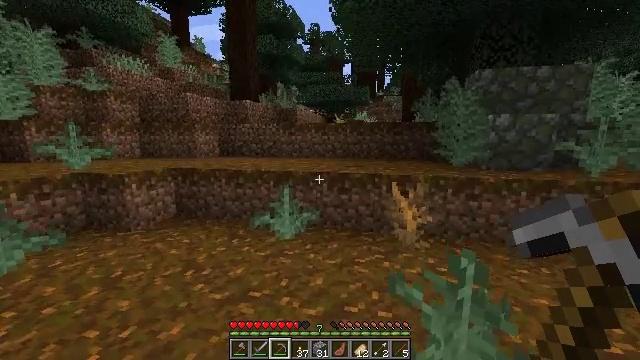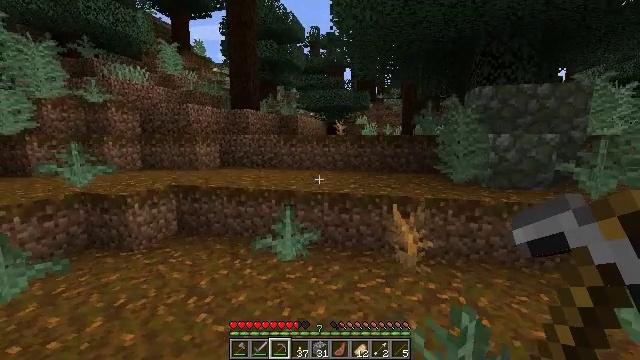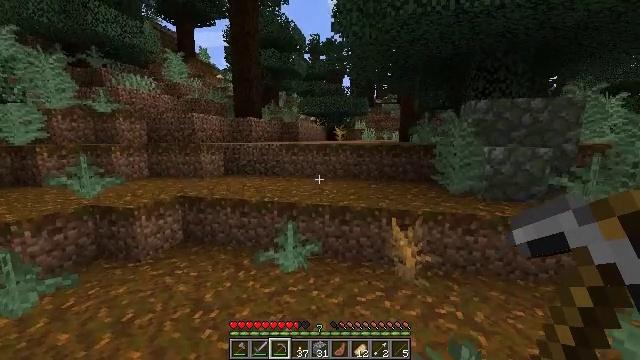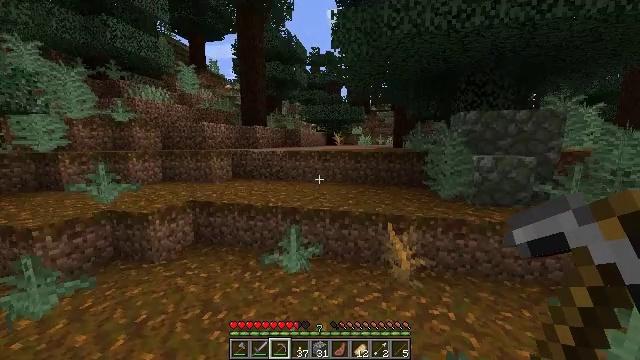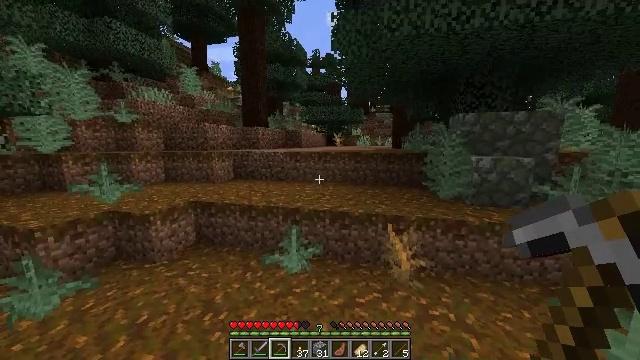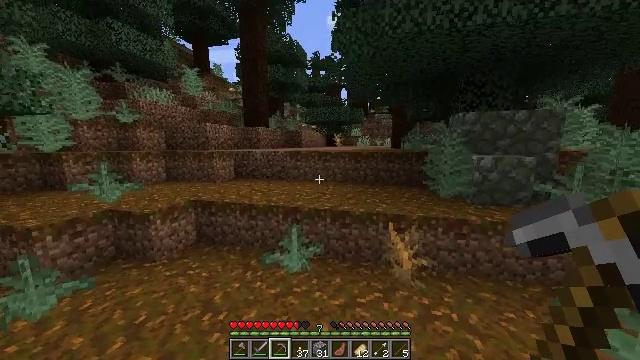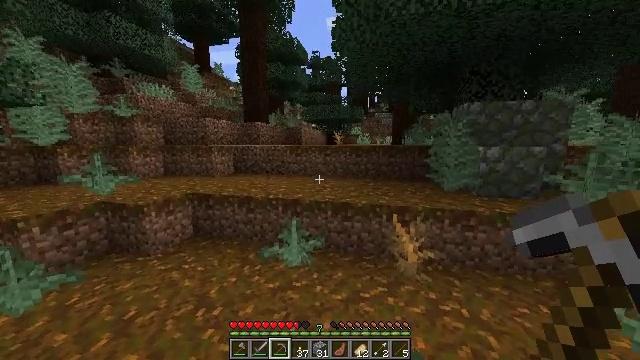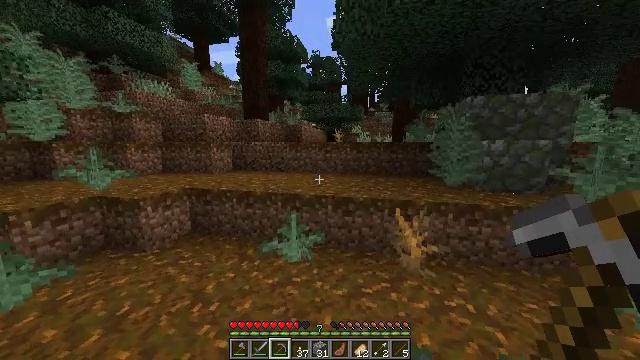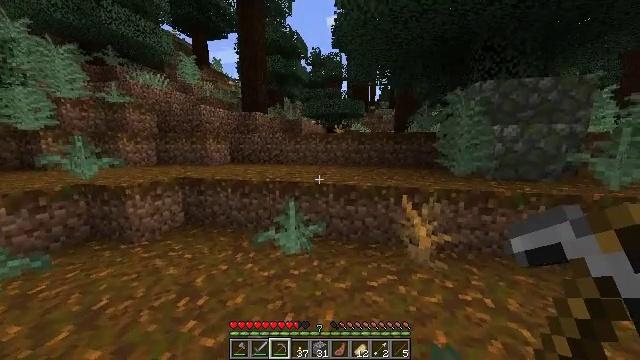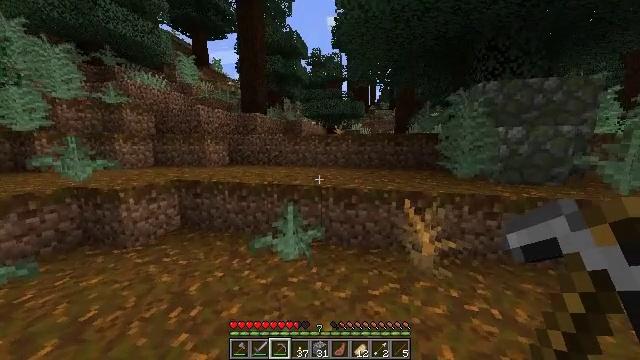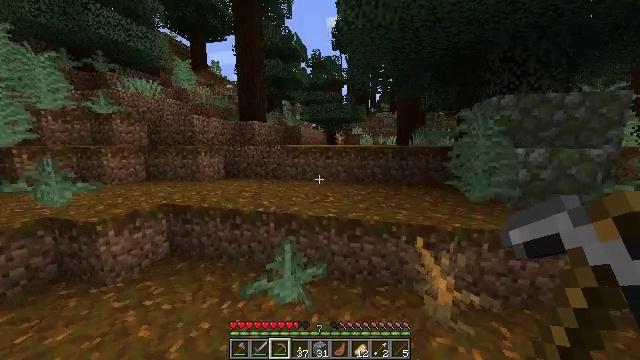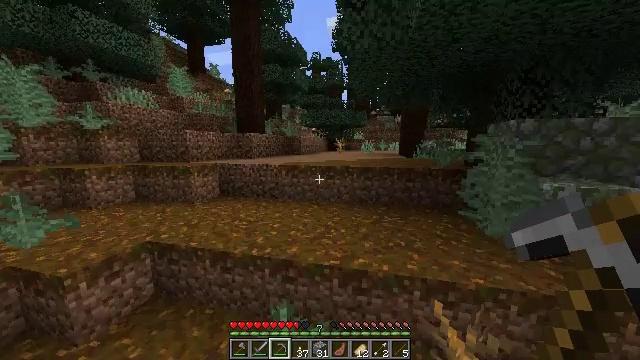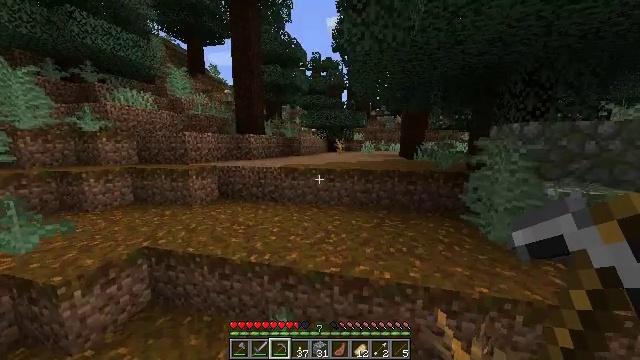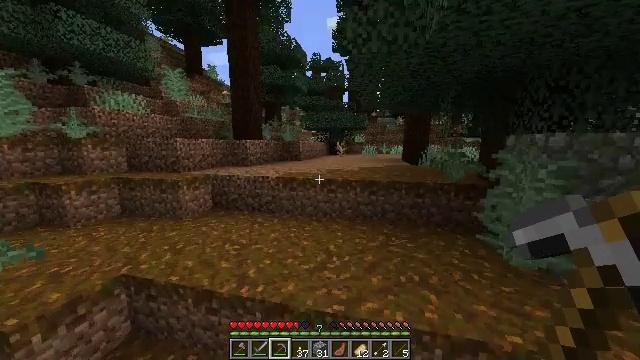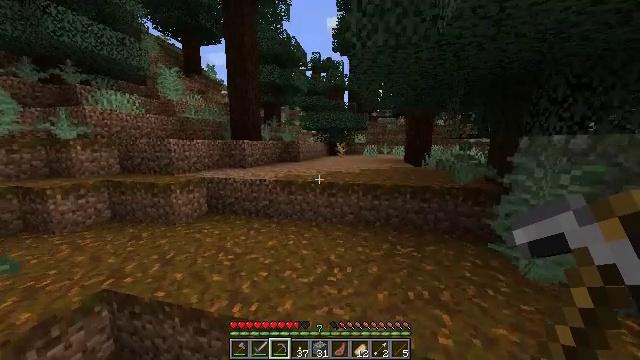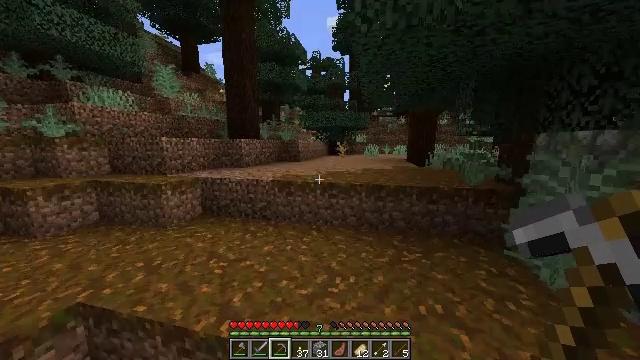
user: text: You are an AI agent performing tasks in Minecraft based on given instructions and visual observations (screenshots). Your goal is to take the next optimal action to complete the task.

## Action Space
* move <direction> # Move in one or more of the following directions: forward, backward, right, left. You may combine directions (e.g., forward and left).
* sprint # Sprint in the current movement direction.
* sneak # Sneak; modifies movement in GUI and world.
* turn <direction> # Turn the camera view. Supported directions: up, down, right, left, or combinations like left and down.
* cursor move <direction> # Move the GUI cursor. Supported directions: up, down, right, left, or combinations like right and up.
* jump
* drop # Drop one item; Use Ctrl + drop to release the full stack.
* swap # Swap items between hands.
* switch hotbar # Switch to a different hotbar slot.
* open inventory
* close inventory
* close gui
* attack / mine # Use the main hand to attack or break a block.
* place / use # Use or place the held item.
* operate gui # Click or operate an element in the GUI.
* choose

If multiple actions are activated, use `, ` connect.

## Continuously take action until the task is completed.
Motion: motion action
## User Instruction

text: Break the brown mushroom from its spot.
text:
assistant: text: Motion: move forward, sprint, jump
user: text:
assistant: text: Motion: move forward, sprint, jump
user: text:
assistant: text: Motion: move forward, sprint, jump
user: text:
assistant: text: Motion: move forward, sprint, jump
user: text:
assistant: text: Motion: move forward, sprint, jump
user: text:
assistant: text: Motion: move forward, sprint, jump
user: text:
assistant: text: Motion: move forward, sprint, jump
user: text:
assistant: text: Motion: move forward, sprint, jump
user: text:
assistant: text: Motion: move forward, sprint, jump
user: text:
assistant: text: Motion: move forward, sprint
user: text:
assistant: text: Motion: move forward, sprint
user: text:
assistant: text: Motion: move forward, sprint
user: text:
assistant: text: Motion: move forward, sprint
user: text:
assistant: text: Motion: move forward, sprint
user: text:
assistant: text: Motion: move forward, sprint
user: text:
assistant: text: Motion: move forward, sprint
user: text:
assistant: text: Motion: move forward, sprint, jump
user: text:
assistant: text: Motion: move forward, sprint, jump
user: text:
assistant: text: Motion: move forward, sprint, jump
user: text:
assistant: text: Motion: move forward, sprint, jump
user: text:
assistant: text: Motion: move forward, sprint, jump
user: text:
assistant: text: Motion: move forward, sprint, jump
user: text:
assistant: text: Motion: move forward, sprint, jump
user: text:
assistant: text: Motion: move forward, sprint, jump
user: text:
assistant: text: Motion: move forward, sprint, jump
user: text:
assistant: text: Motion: move forward, sprint, jump
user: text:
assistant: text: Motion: move forward, sprint, jump
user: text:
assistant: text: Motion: move forward, sprint, jump
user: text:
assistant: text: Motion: move forward, sprint, jump
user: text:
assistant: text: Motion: move forward, sprint, jump